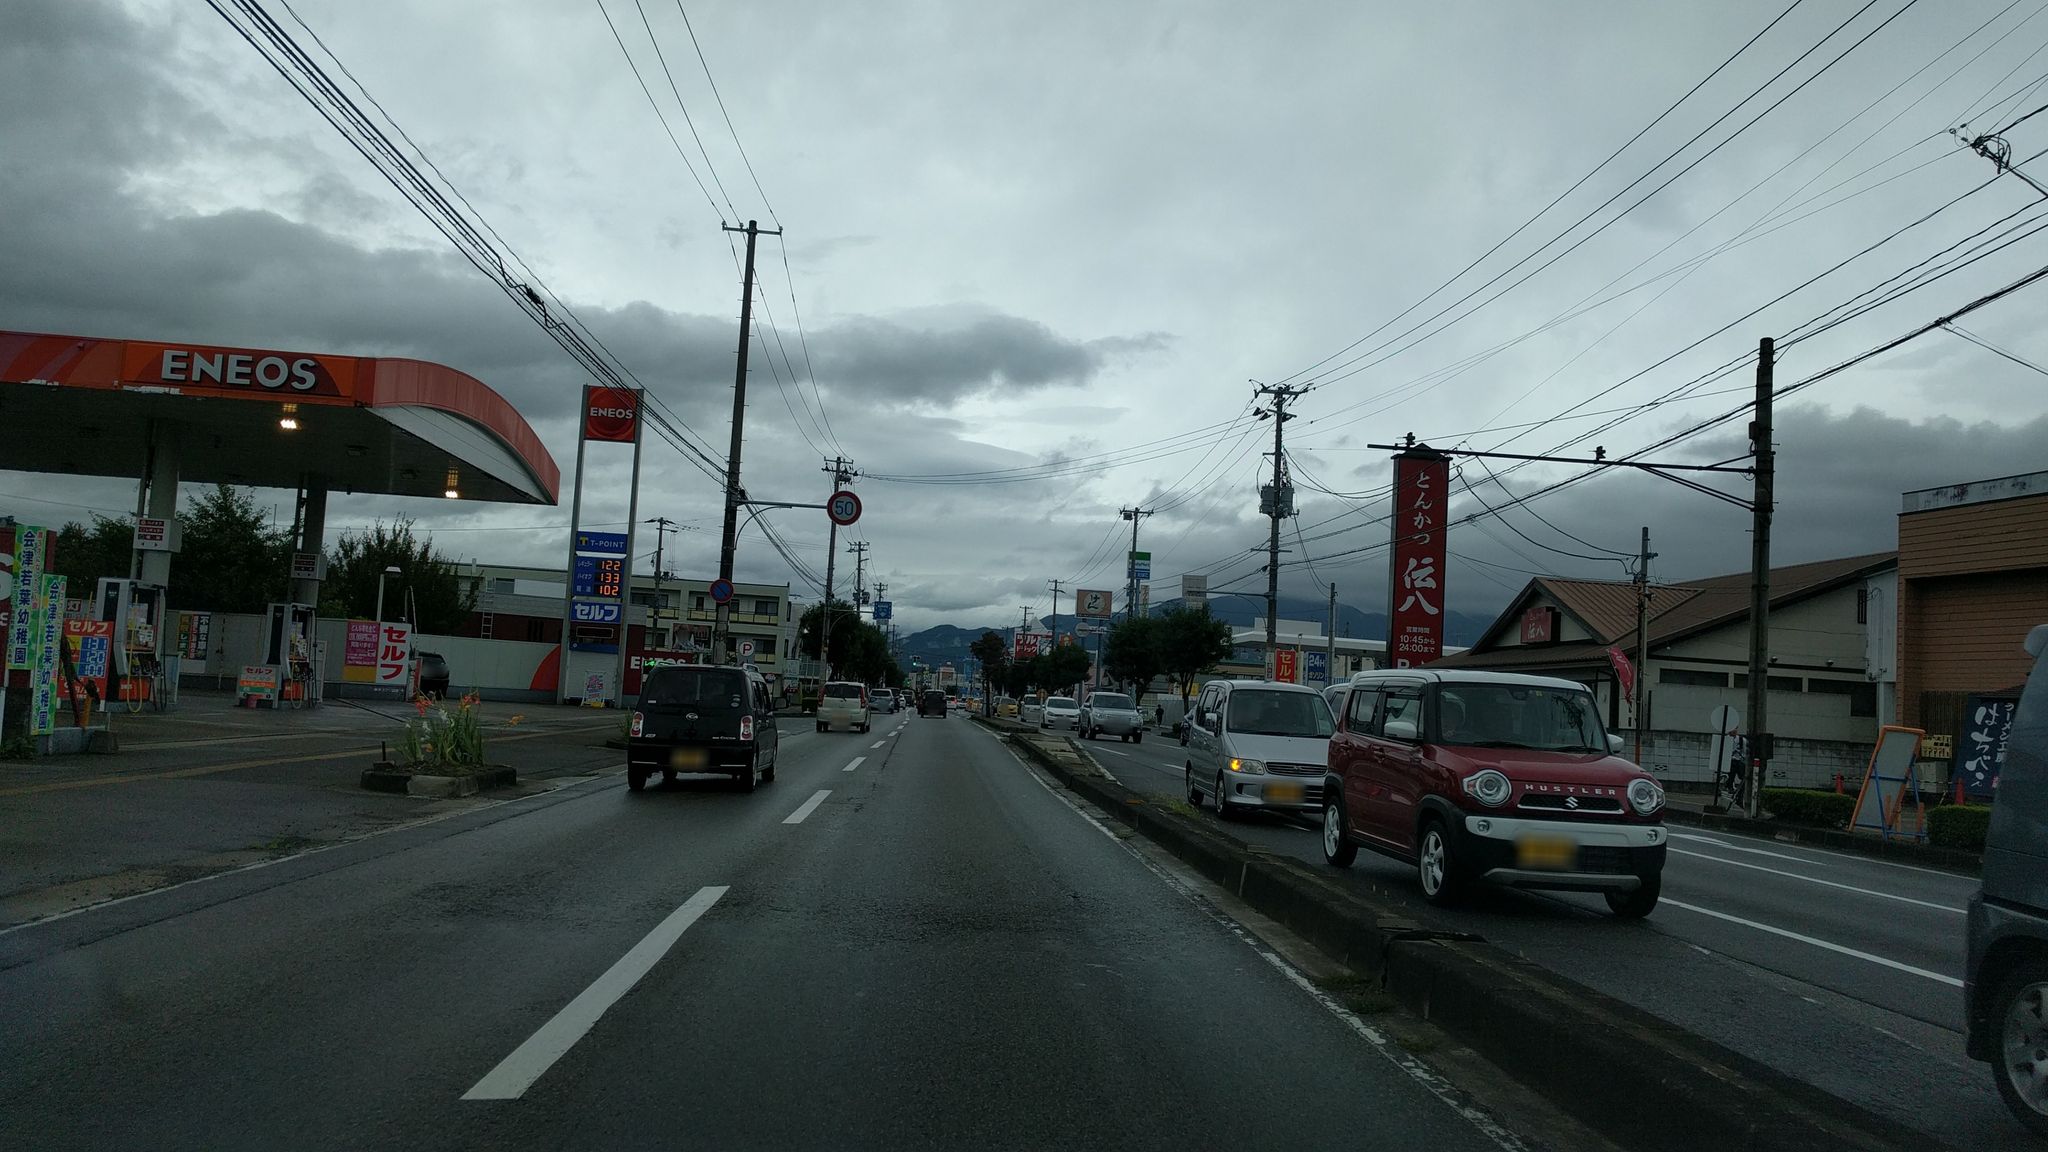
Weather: cloudy
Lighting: day
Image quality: good
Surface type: driving surface
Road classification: primary
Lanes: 2.0
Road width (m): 3.8
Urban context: urban centre
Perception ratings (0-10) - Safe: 2.53, Lively: 4.6, Beautiful: 2.67, Boring: 3.79, Depressing: 4.26, Wealthy: 1.36